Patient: sex M, age 35
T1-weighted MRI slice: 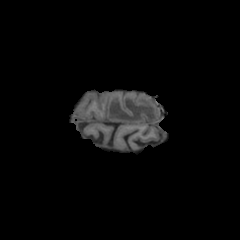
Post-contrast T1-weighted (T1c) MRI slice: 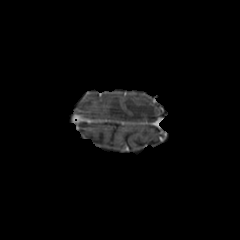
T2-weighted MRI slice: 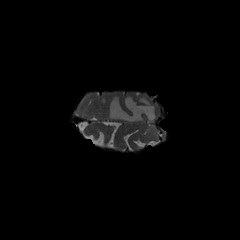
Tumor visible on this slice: yes
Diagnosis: Glioblastoma, IDH-wildtype
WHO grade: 4